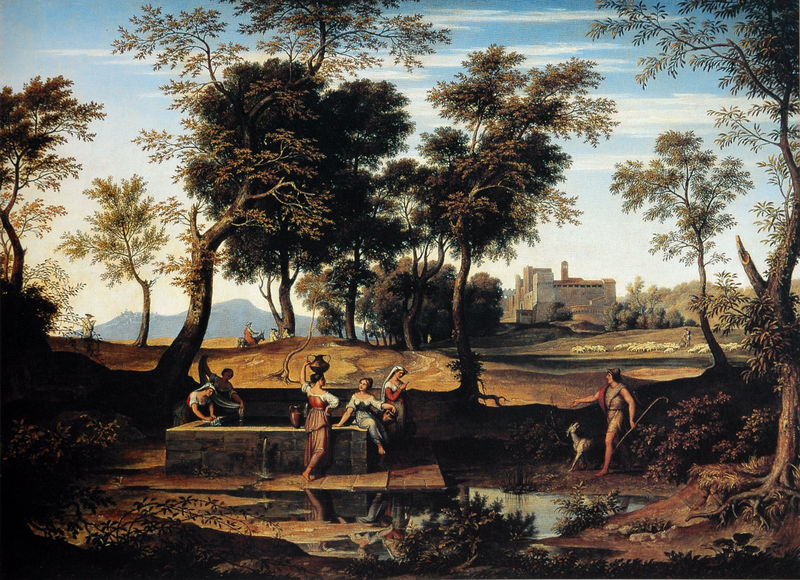
Titel: Grottaferrata mit Brunnenszene
Künstler: Joseph Anton Koch
Standort: Kiel
Institution: Stiftung Pommern, Schloss Rantzaubau
Schlagwörter: baum, berg, blau, blätter, dunkel, gemälde, gruppe, himmel, kopf, mann, schatten, wasser, wolken, baden, badende, baumstämme, bäume, frauen, grün, landschaft, menschen, ocker, see, sitzen, stadt, teich, braun, damen, frau, hell, hut, kleid, kleider, licht, reden, strasse, weiss, dame, gebäude, haus, hund, park, rot, schloss, tier, tiere, weg, gespräch, herren, leute, malerei, alt, bibel, stein, tragen, spiegel, öl, ast, bach, ebene, horizont, häuser, hügel, natur, spiegelung, weite, busch, büsche, gewässer, sonne, klassizismus, pflanzen, renaissance, wald, brunnen, esel, pferd, reiter, stock, amphoren, krug, vase, zypressen, topf, pfütze, sommer, italien, süden, stab, berge, gebirge, mauer, herde, hof, idylle, romantik, staffage, blue, men, people, white, women, green, painting, woman, washing, brown, perspective, ortschaft, oase, bad, waschen, zisterne, gefäß, schaf, antike, burg, orient, wurzel, idyll, festung, idyllisch, mythologie, jagd, harem, wurzeln, krüge, jäger, gut, jagdhund, tümpel, clouds, greek, man, sky, tree, mittelalter, building, hills, house, lake, landscape, mountain, mountains, water, griechenland, trees, hain, poussin, tränke, jagt, plateau, grass, view, villa, arkadien, esche, schafe, hirte, hirten, schaafe, schäfer, castle, dog, heroisch, ziege, leichtigkeit, artemis, testament, wasserstelle, klassizistisch, herd, wasserkrug, wasserträgerin, mägde, spring, pastorale, pastoral, wasser holen, fountain, quelle, medieval, pond, wasserträgerinnen, susanna im bade, wäscherinnen, lorrain, bathing, hirt, hüter, goat, sheep, desert, flock, wite, holen, italine, shepherd, jug, pitcher, brunnenszene, well, plaudern, brarocke frauen, cisternze, deutsche, schaafherde, schoepfen, schwafe, süneuropa, waschfrauen, wasserträger, romantism, hound, hite, european, hunter, werde, frau krug, oasis, ladys, amphore, water jug, drinking water, landsscape, ouasis